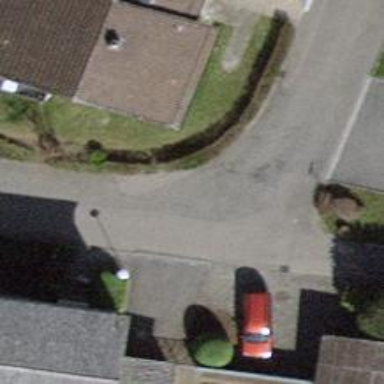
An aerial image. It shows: Smooth asphalt road in residential area.